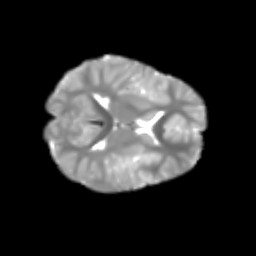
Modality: T2w
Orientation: axial
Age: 7
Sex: female
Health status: healthy